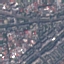
Label: Residential